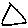
Label: triangle